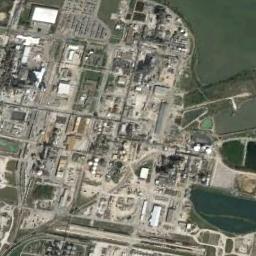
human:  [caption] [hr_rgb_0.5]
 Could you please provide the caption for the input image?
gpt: The industrial area with lots of industrial equipment and some workshops is next to a lawn .

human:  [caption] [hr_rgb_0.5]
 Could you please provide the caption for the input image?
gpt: There are many houses in the industrial area .

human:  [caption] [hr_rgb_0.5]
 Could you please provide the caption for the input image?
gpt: The road next to the industrial area is empty .

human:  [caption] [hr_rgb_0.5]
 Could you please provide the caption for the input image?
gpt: In an industrial area, There are workshops, Roads and some large-scale open-air machinery and equipment, Metal tanks, Pipelines, Etc , And green belts .

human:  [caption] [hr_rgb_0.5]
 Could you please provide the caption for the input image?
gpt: There are some green lawns and many buildings on the industrial area .